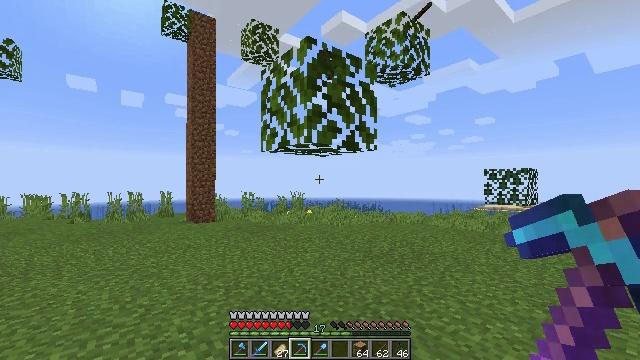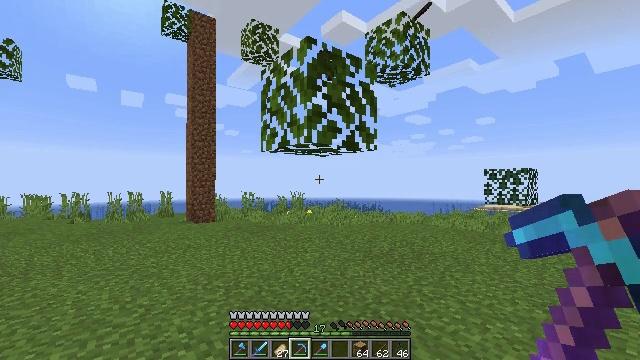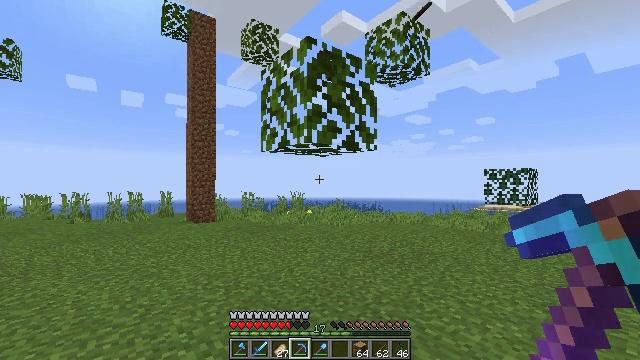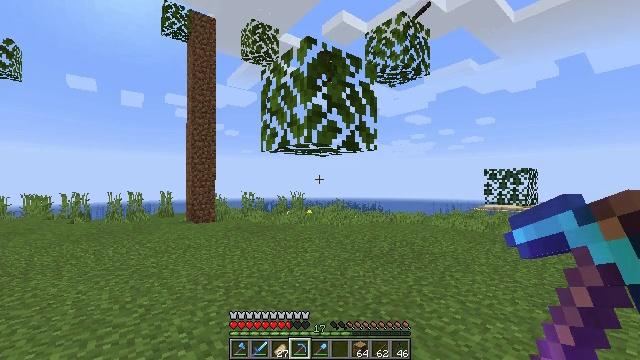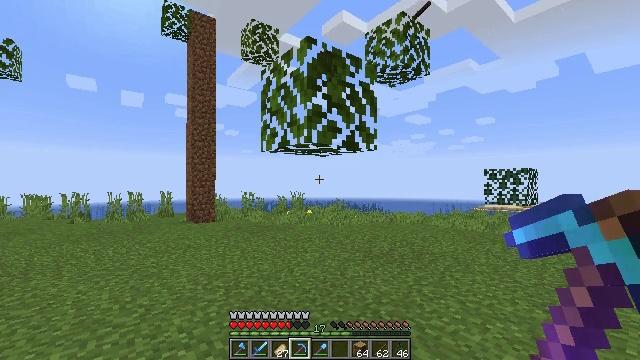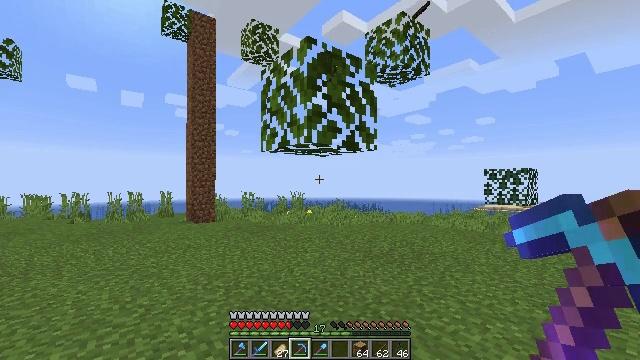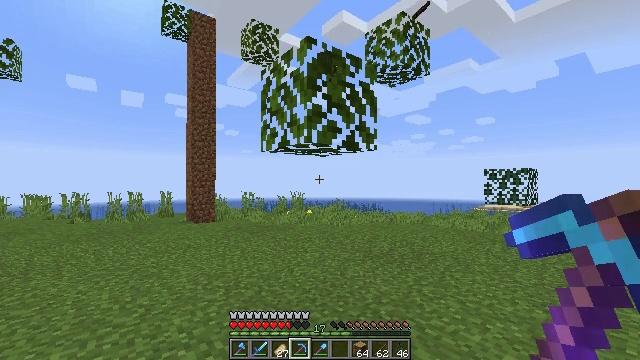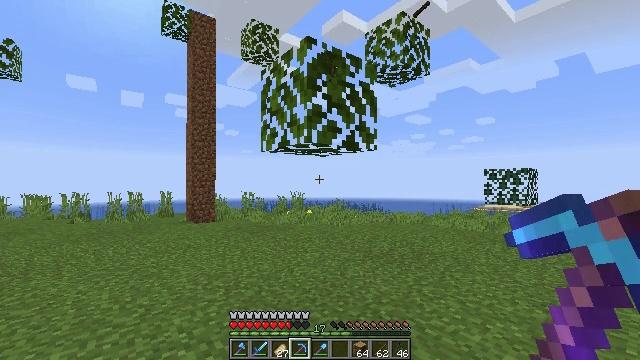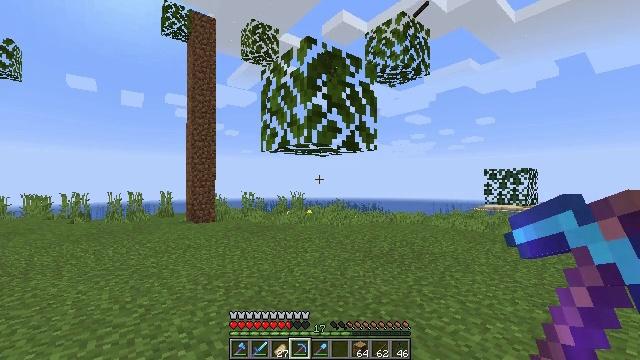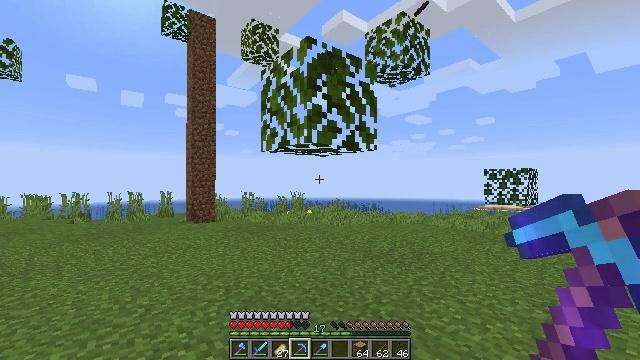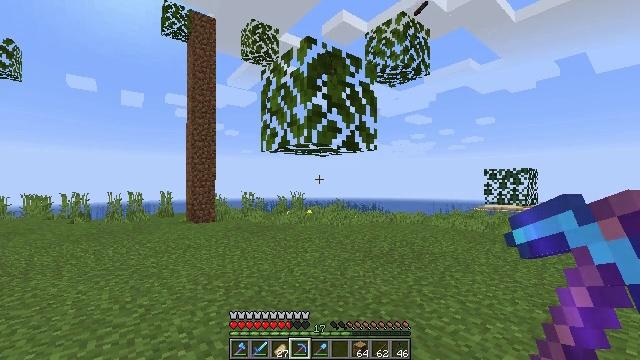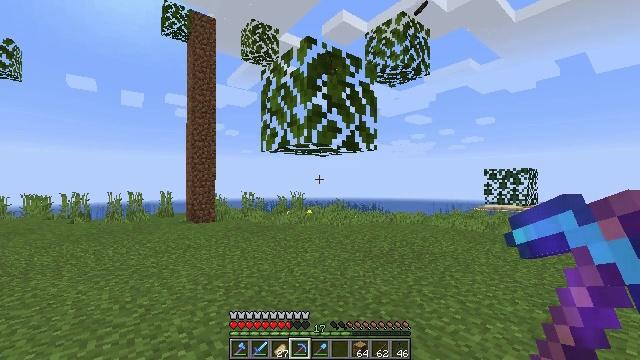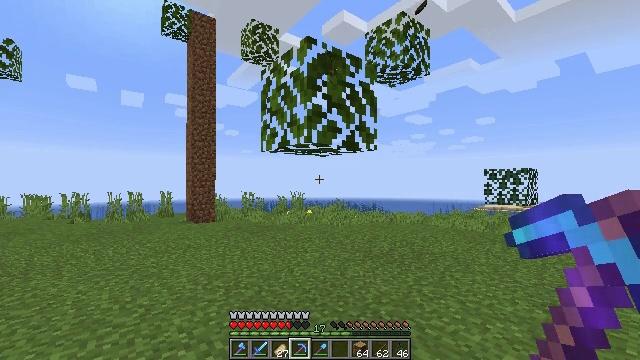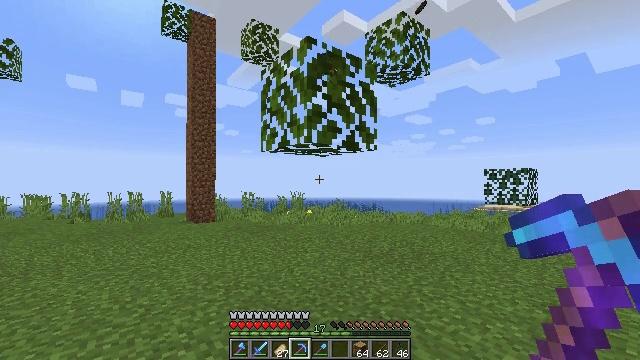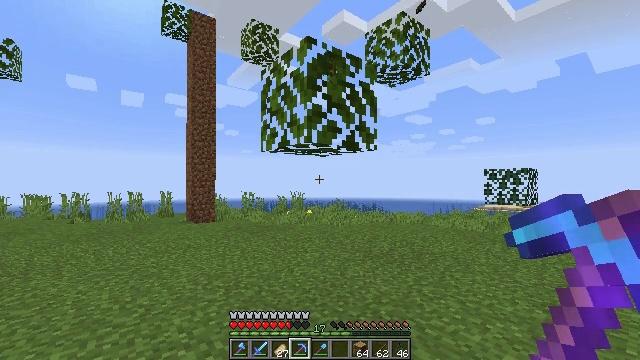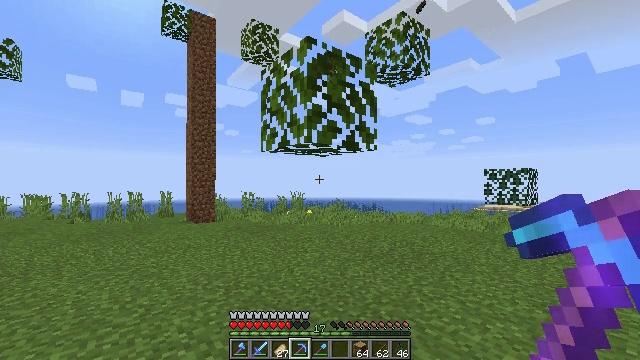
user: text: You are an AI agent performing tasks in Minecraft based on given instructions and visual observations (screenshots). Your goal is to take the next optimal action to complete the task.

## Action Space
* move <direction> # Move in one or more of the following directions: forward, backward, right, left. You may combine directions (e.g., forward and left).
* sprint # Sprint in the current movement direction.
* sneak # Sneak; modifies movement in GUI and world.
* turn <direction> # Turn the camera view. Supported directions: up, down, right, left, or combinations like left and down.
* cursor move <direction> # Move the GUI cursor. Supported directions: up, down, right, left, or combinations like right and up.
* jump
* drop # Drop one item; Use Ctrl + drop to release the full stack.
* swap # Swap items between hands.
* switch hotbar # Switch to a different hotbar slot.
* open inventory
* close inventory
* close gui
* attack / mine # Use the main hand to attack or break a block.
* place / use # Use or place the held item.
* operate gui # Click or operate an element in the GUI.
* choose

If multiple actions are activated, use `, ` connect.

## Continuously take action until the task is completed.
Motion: motion action
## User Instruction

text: Gather oak leaves by attacking.
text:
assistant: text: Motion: no_op
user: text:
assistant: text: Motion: no_op
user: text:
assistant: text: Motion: no_op
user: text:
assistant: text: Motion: no_op
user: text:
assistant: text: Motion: no_op
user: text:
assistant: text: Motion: no_op
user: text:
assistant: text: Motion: no_op
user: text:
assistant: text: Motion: no_op
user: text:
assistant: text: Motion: no_op
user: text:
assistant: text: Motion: no_op
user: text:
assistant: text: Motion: no_op
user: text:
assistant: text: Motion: no_op
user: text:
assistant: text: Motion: no_op
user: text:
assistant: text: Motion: no_op
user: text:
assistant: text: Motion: no_op
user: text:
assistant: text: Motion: no_op
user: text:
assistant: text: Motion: no_op
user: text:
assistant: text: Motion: no_op
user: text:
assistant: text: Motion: no_op
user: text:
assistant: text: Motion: no_op
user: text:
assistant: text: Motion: no_op
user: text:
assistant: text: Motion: no_op
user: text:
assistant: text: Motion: no_op
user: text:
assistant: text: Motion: no_op
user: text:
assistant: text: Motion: no_op
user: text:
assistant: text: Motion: no_op
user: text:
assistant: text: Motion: no_op
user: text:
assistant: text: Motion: no_op
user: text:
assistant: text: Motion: no_op
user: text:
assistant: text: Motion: no_op